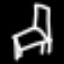
Label: chair